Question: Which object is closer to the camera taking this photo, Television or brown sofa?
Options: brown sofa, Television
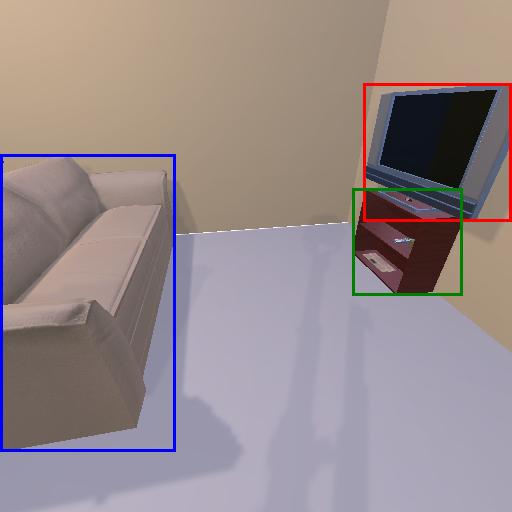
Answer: brown sofa